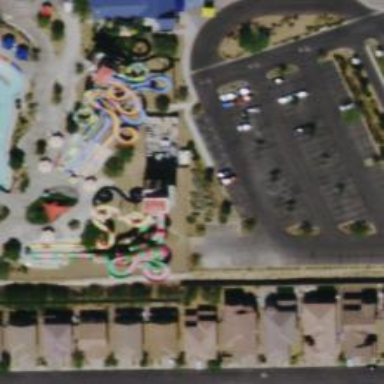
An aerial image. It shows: Water slide attraction.